Field crop: tomato
Growth stage: 1
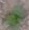
Species: solanum